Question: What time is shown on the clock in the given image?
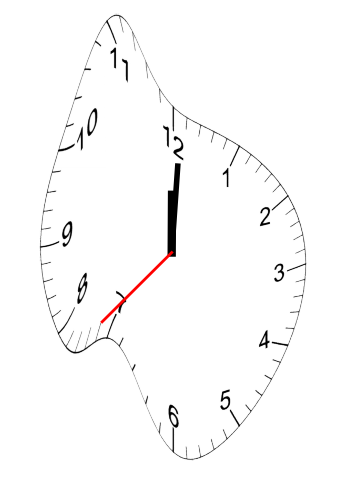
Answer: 12:00:37